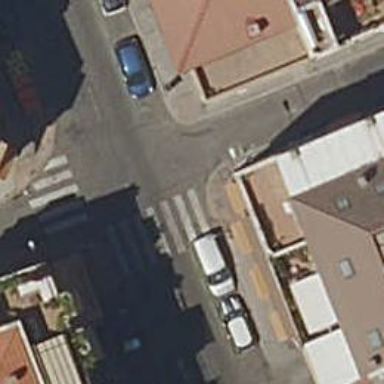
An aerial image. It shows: Marked road crossing.